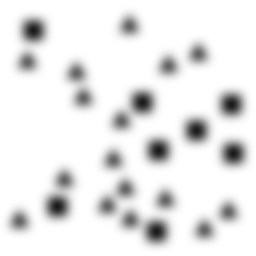
Squares: 8
Triangles: 16
Stars: 0
Total shapes: 24